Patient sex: M
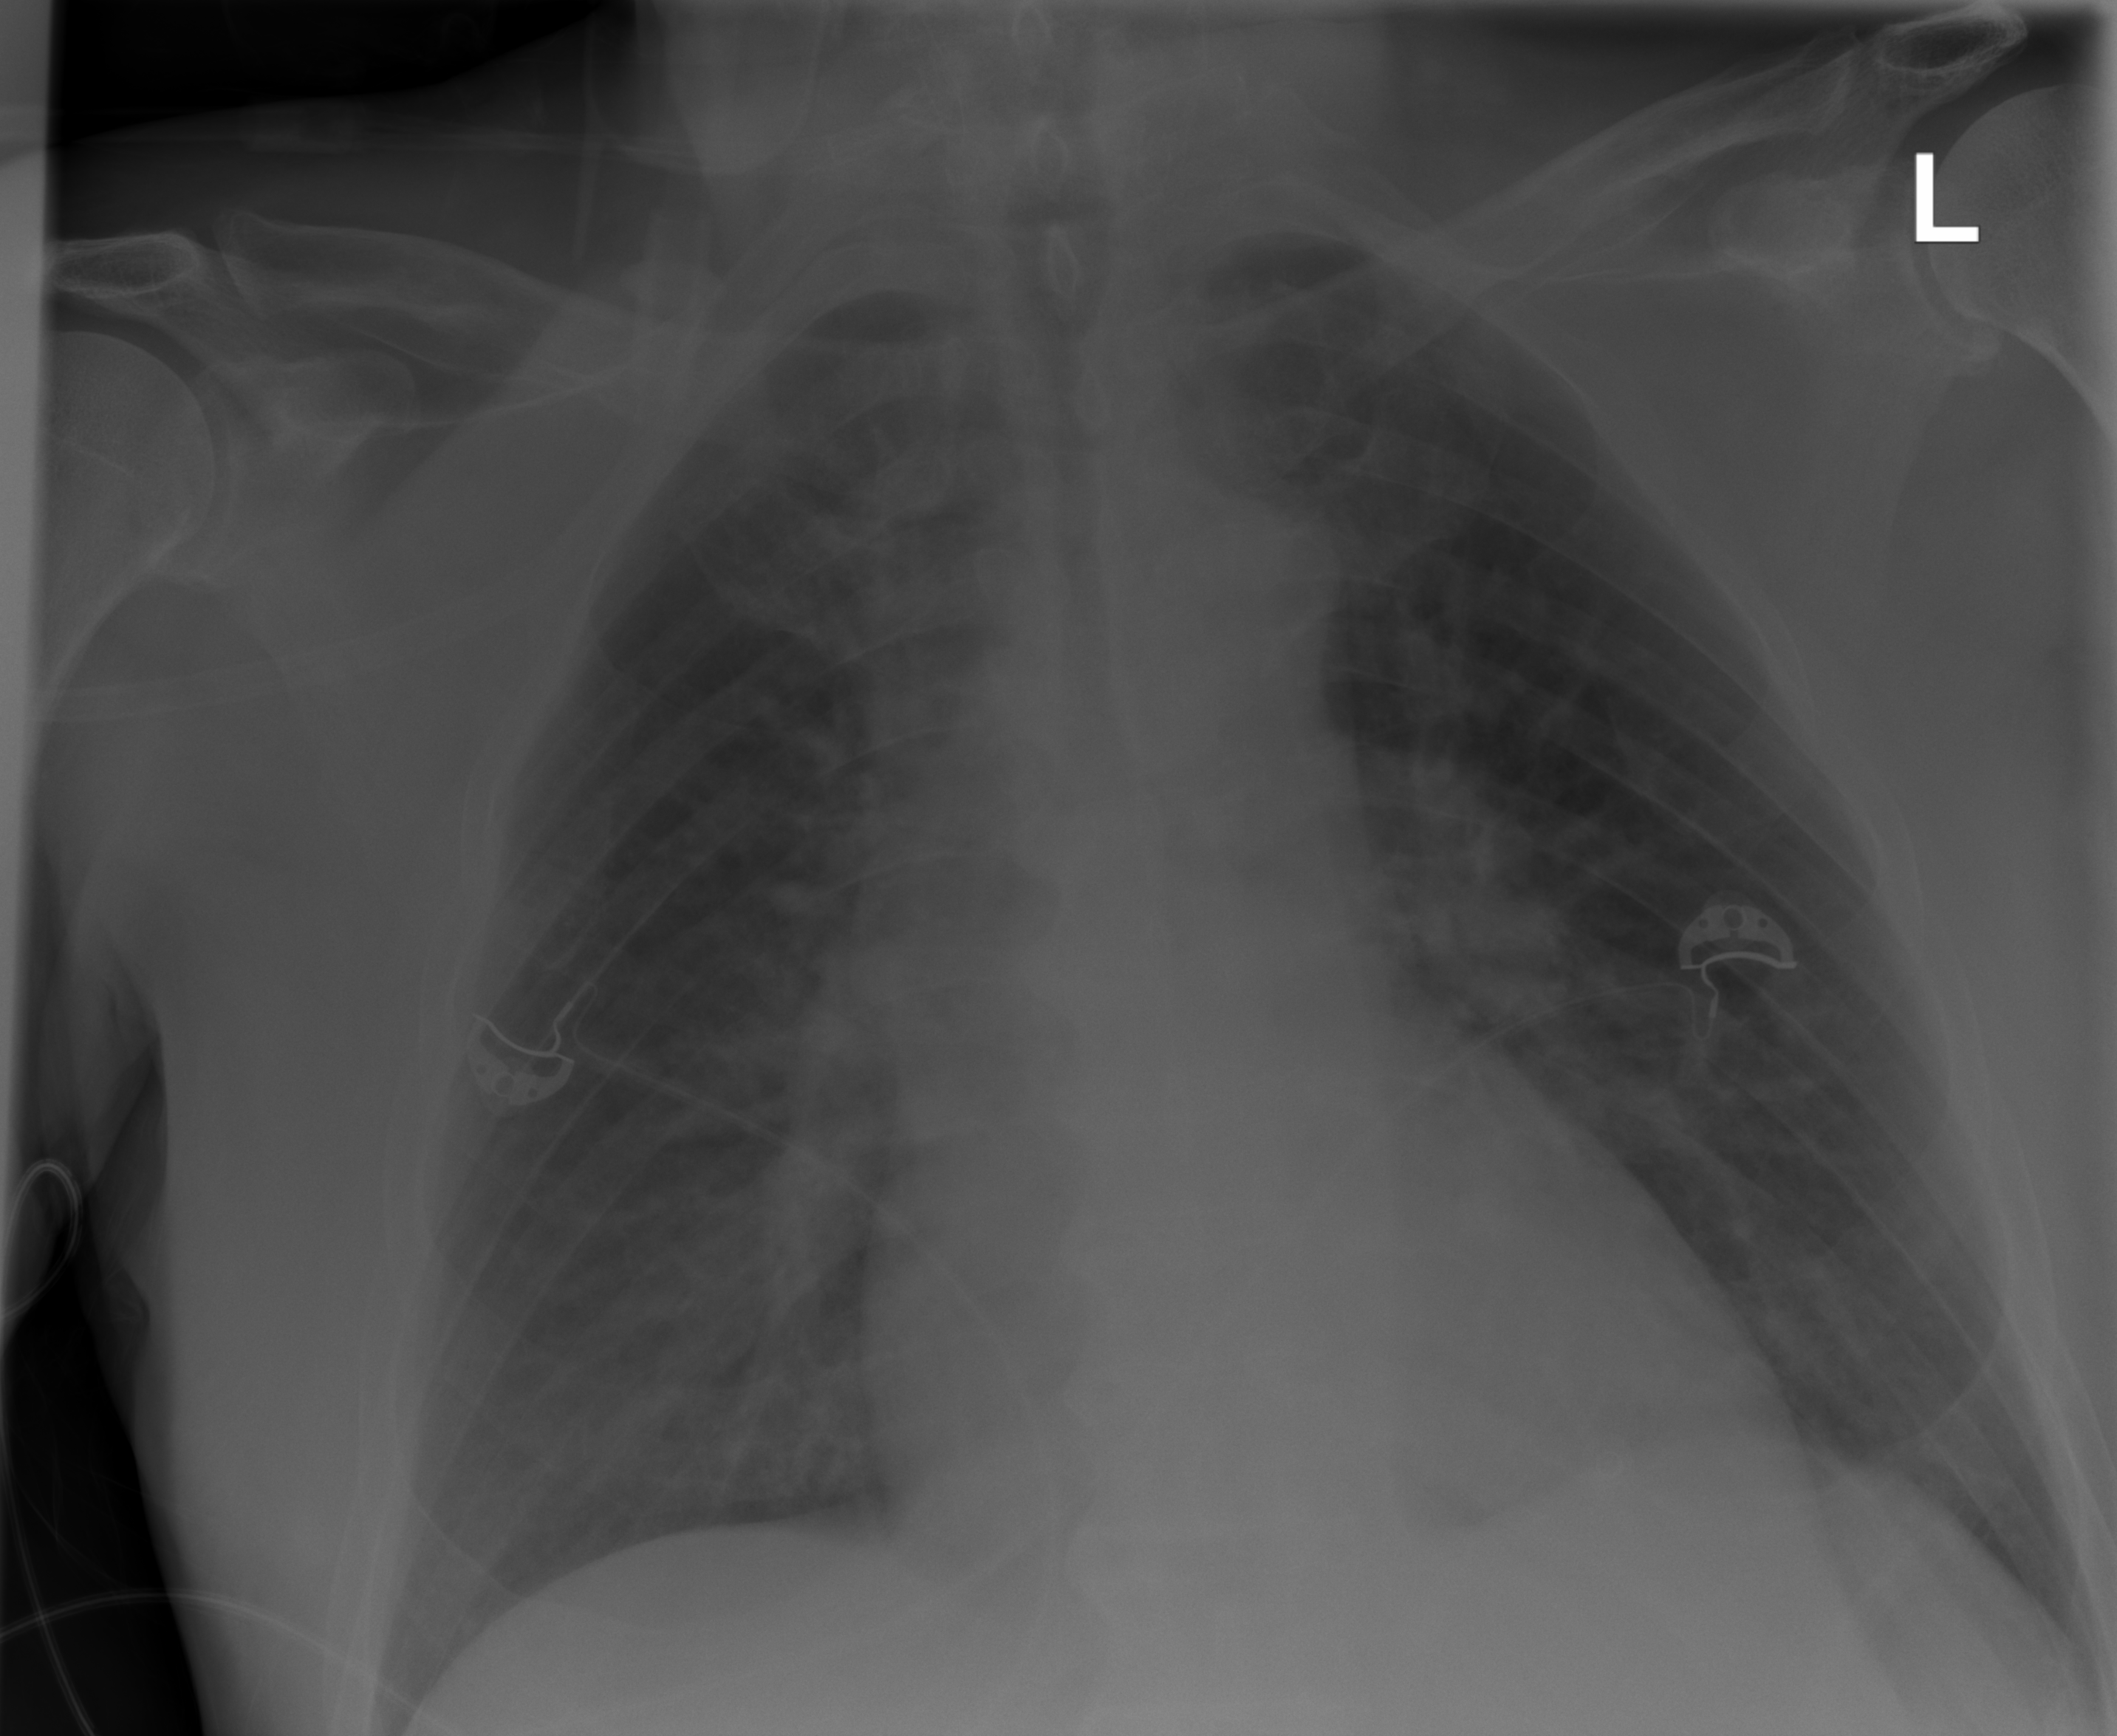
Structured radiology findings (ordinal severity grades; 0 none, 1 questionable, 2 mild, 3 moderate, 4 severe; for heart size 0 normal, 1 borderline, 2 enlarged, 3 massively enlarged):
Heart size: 1
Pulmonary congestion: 0
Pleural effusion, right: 0
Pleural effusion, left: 0
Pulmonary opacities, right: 2
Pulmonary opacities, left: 0
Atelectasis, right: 0
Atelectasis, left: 0